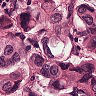
Metastatic tissue present: yes